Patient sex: M
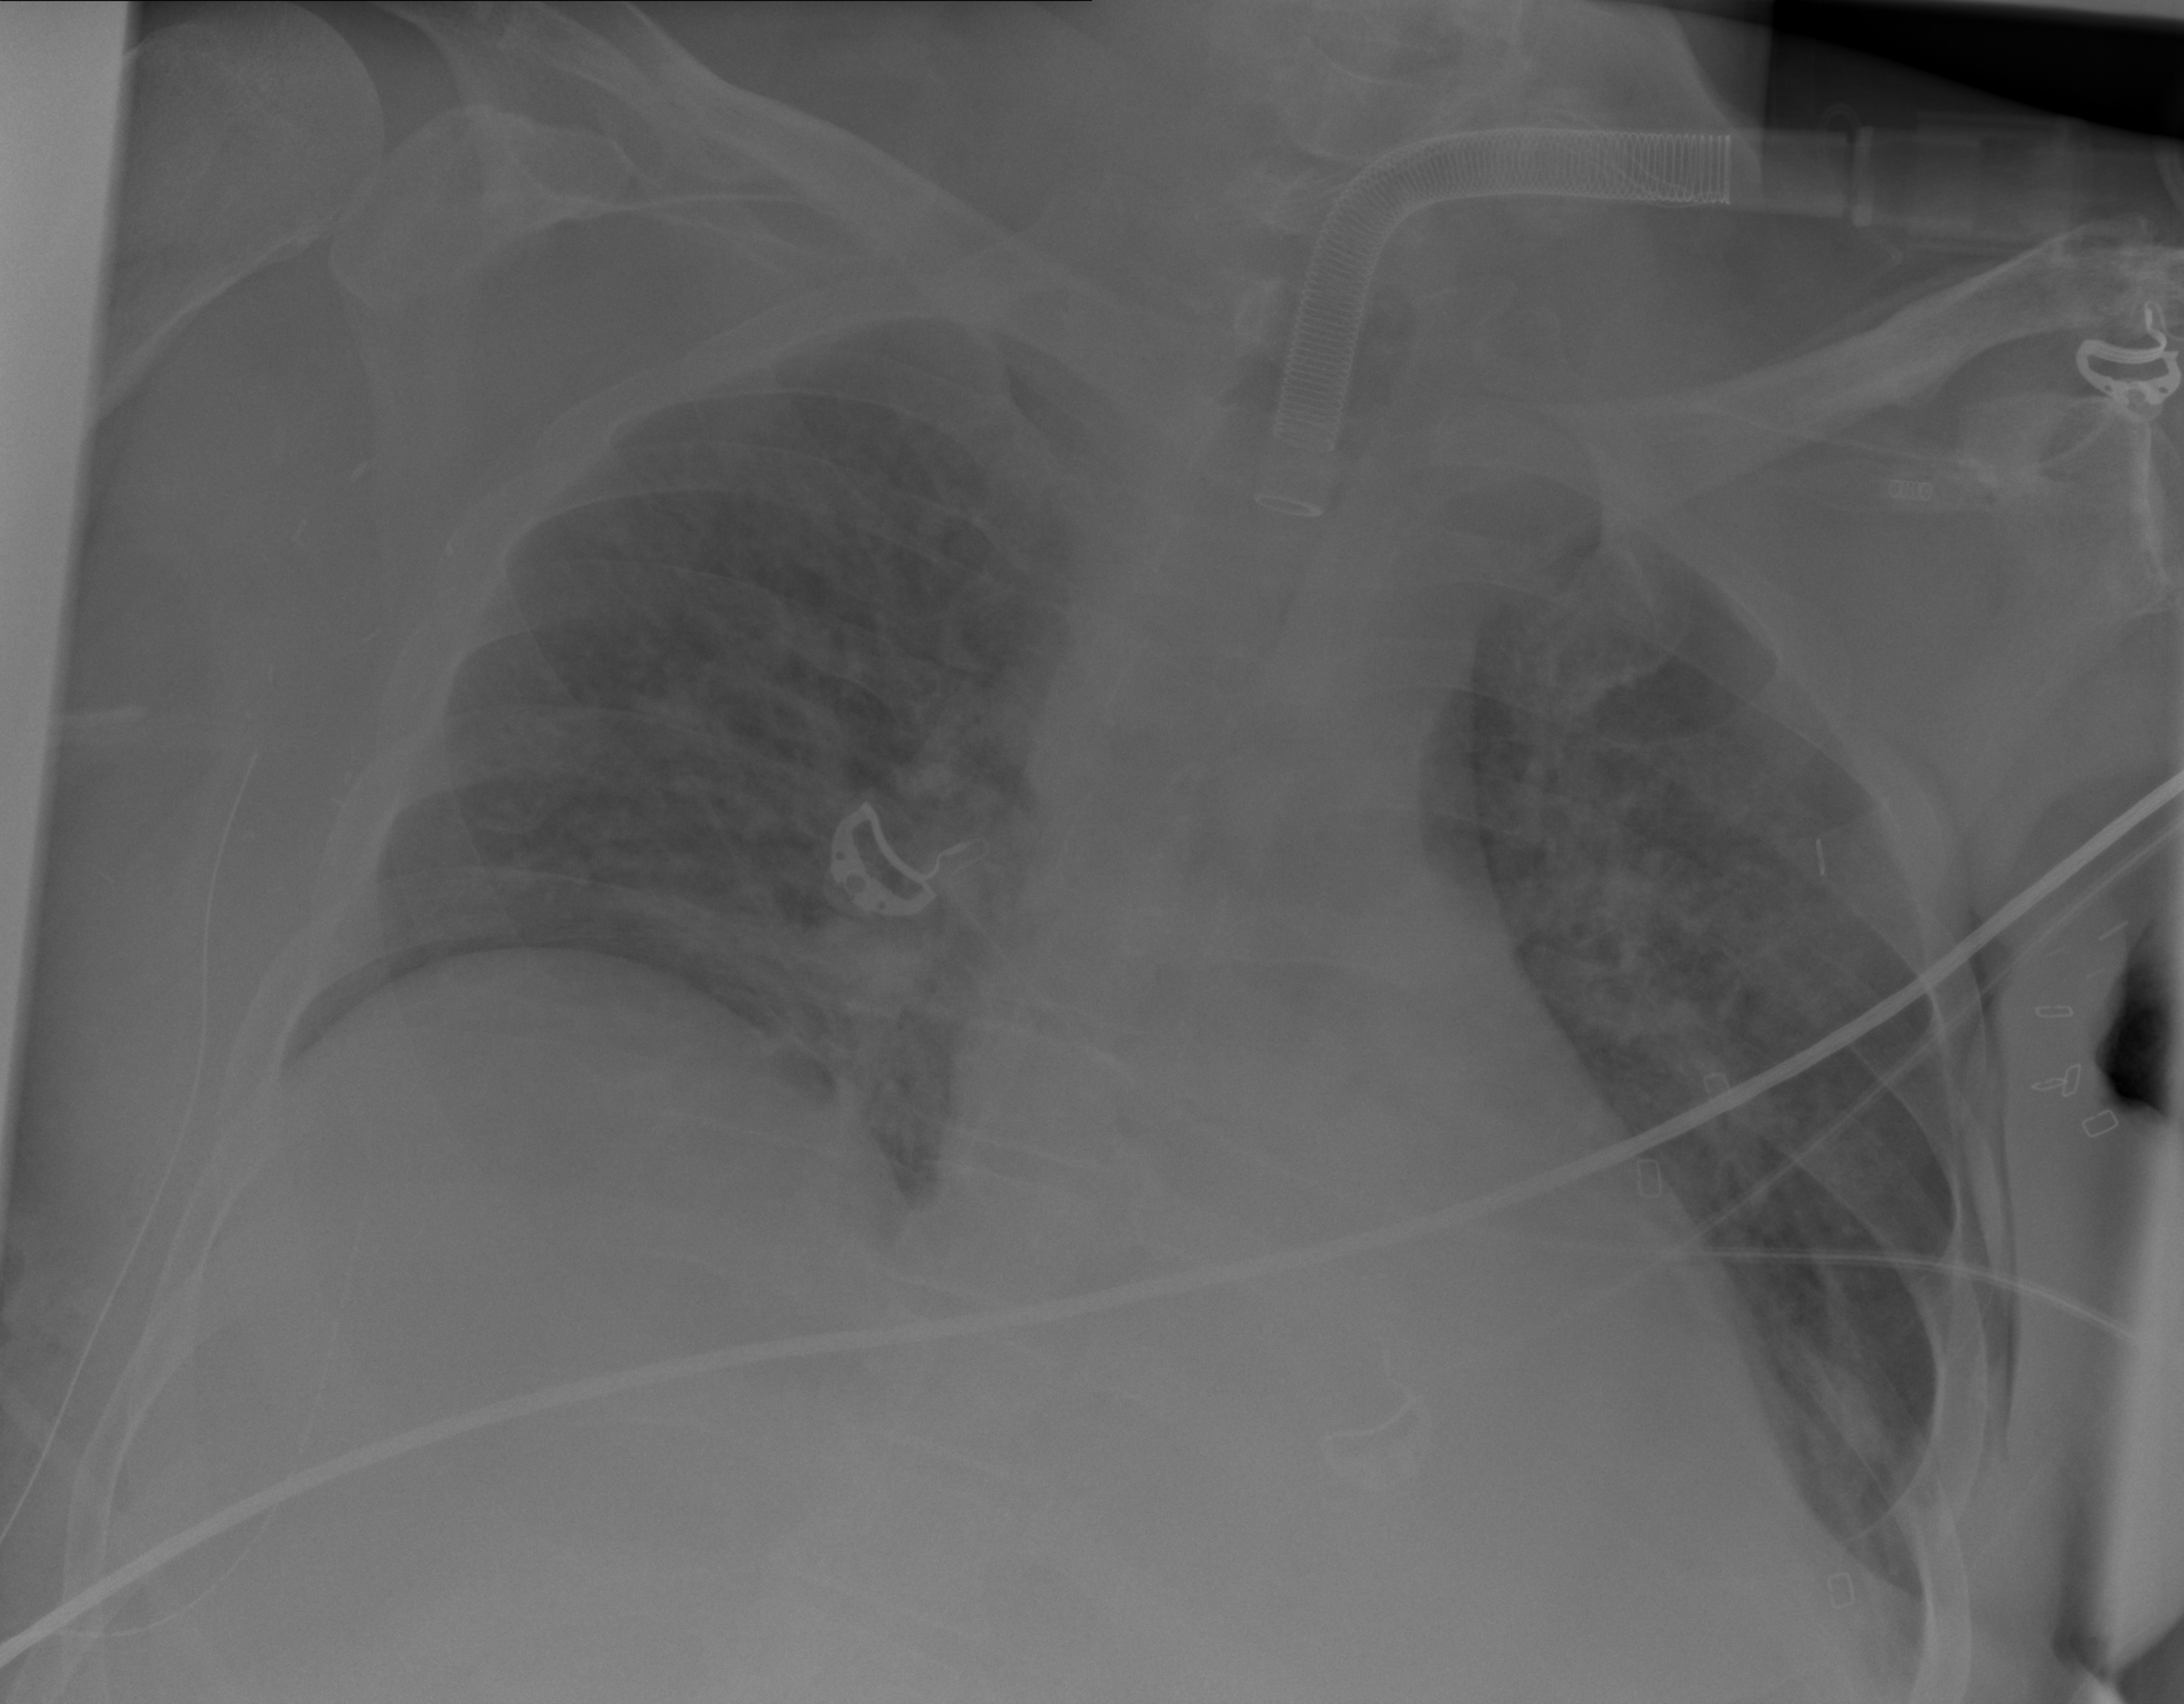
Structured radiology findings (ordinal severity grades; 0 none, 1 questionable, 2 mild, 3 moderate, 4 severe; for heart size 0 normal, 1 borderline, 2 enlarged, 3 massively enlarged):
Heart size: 2
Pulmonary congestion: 3
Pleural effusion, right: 0
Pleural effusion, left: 2
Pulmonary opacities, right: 2
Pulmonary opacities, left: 2
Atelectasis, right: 2
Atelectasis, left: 2